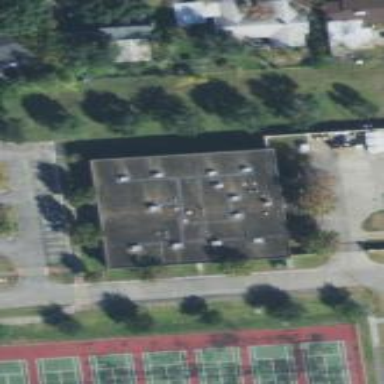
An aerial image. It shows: School building.